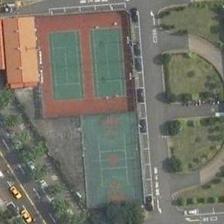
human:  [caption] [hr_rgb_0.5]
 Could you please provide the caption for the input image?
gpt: two tennis courts are next to a crossroads .

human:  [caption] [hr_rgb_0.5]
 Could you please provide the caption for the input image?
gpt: one basketball fields and two tennis courts are in the corner of a road .

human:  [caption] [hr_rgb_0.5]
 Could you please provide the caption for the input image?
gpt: this is a trapezoidal area, consisting mainly of two tennis courts, a basketball court and an orange house .

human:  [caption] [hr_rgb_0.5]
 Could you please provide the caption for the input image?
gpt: two tennis courts near to some green trees are next to a crossroads .

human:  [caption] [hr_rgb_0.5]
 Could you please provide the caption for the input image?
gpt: two tennis courts are next to a crossroads .